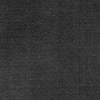
Atmospheric dust classification: dusty